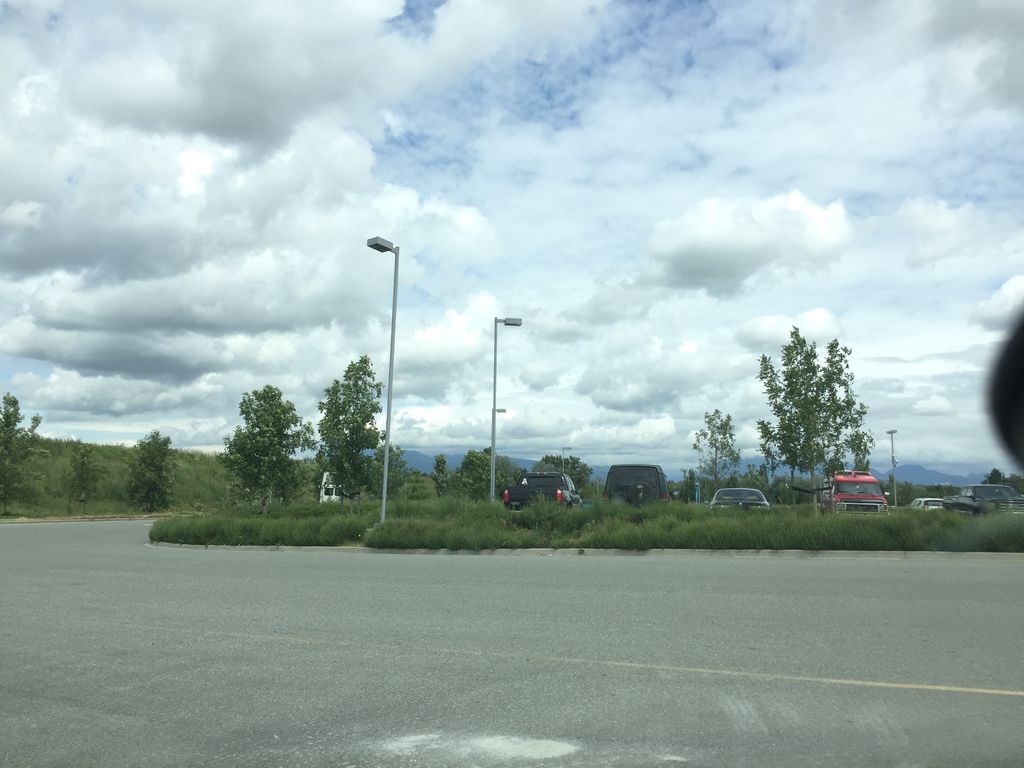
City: vancouver